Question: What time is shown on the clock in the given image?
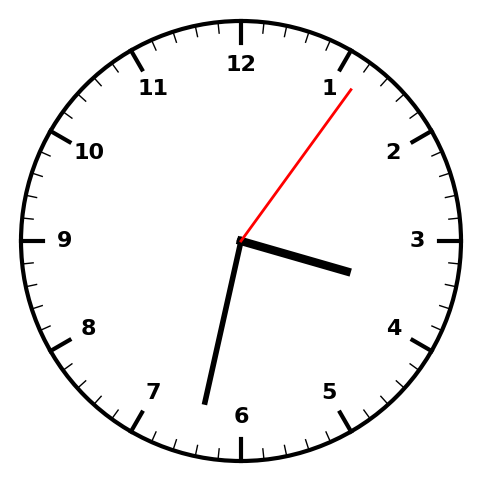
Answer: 03:32:06